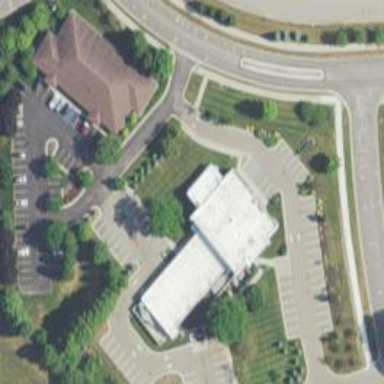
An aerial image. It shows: Building.